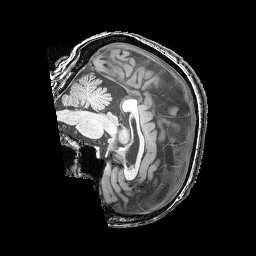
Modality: T1w
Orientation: sagittal
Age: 78
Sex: female
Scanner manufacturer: siemens
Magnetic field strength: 3 T
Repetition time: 2.25 s
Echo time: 0.00411 s